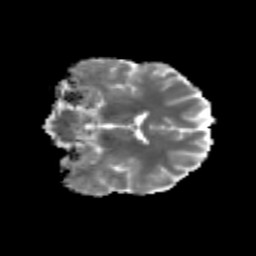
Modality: MD
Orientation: coronal
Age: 25
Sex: female
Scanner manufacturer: siemens
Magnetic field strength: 3 T
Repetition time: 3.5 s
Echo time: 0.125 s